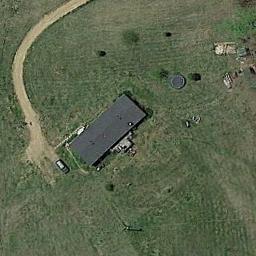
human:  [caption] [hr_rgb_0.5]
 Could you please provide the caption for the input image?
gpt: A  building in a sparse residential .

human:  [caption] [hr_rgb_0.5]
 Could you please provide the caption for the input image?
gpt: The sparse residential is on the grass next to a road .

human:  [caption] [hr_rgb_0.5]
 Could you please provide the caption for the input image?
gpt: A path leads to these two houses which are surrounded by lawn .

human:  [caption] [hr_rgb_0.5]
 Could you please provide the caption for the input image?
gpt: In a sparse residential area there is a grey house surrounded by grass and a road .

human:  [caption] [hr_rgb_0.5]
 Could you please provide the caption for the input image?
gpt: A sparse residential area with a black building on the green meadow .